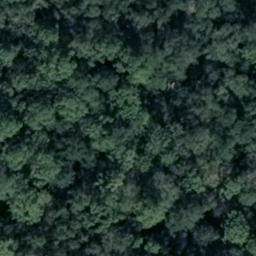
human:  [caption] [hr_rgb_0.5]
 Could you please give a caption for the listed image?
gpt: This is a dense forest with dark green plants .

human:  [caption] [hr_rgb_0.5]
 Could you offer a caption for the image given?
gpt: A dense forest with lots of green plants .

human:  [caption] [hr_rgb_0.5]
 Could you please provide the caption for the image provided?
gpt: This is a forest with lots of green plants in the shadow .

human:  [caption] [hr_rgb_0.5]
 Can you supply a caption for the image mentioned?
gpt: There is a dense forest with some plants in the shadow .

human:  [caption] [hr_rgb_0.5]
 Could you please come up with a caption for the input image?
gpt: A dense forest with dark green plants .